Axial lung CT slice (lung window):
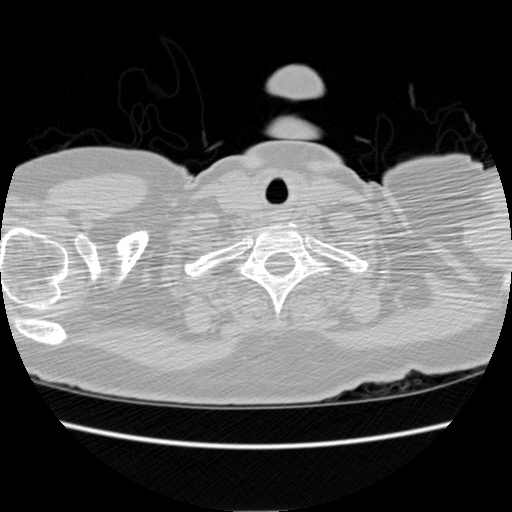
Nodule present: no